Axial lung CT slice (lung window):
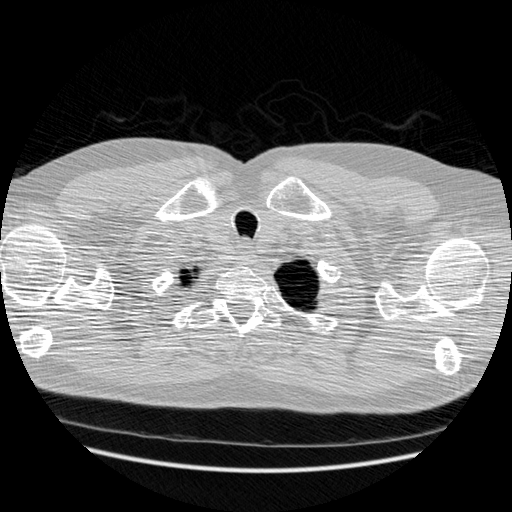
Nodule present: no